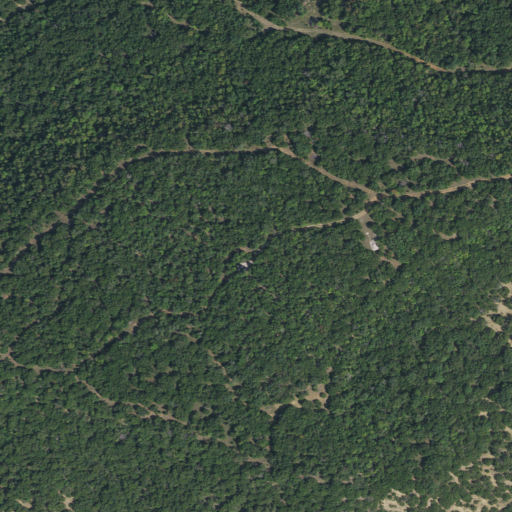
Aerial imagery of mountain in Texas named Shin Oak Mountain containing evergreen forest, deciduous forest, and shrub